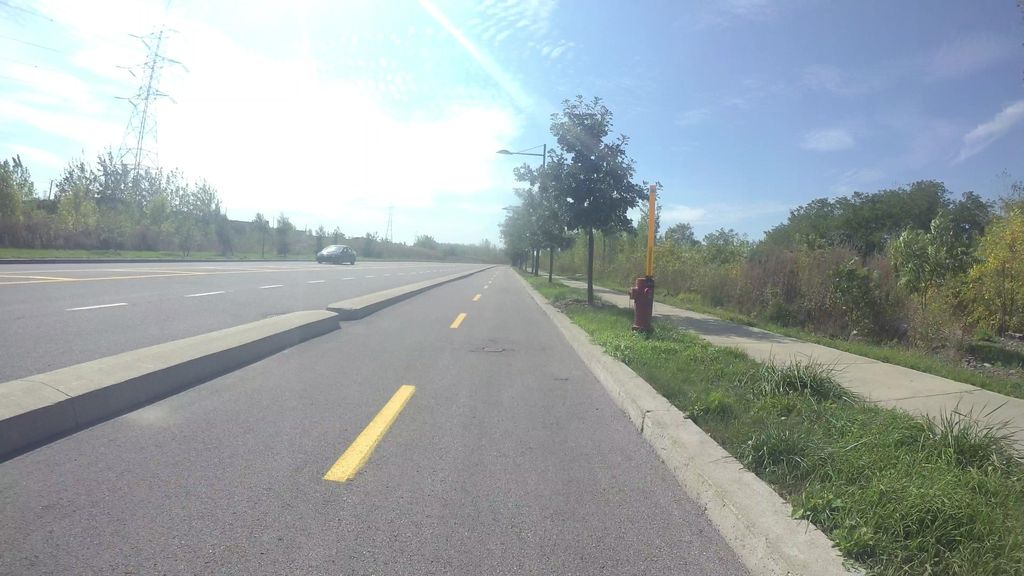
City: montreal